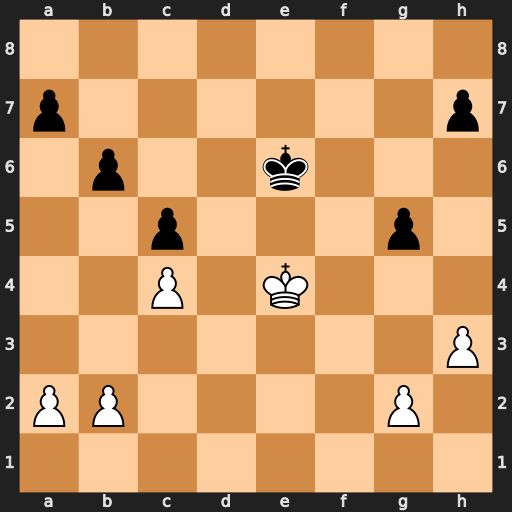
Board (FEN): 8/p6p/1p2k3/2p3p1/2P1K3/7P/PP4P1/8
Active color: w
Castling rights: -
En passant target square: -
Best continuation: a3 h5 g3